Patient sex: F
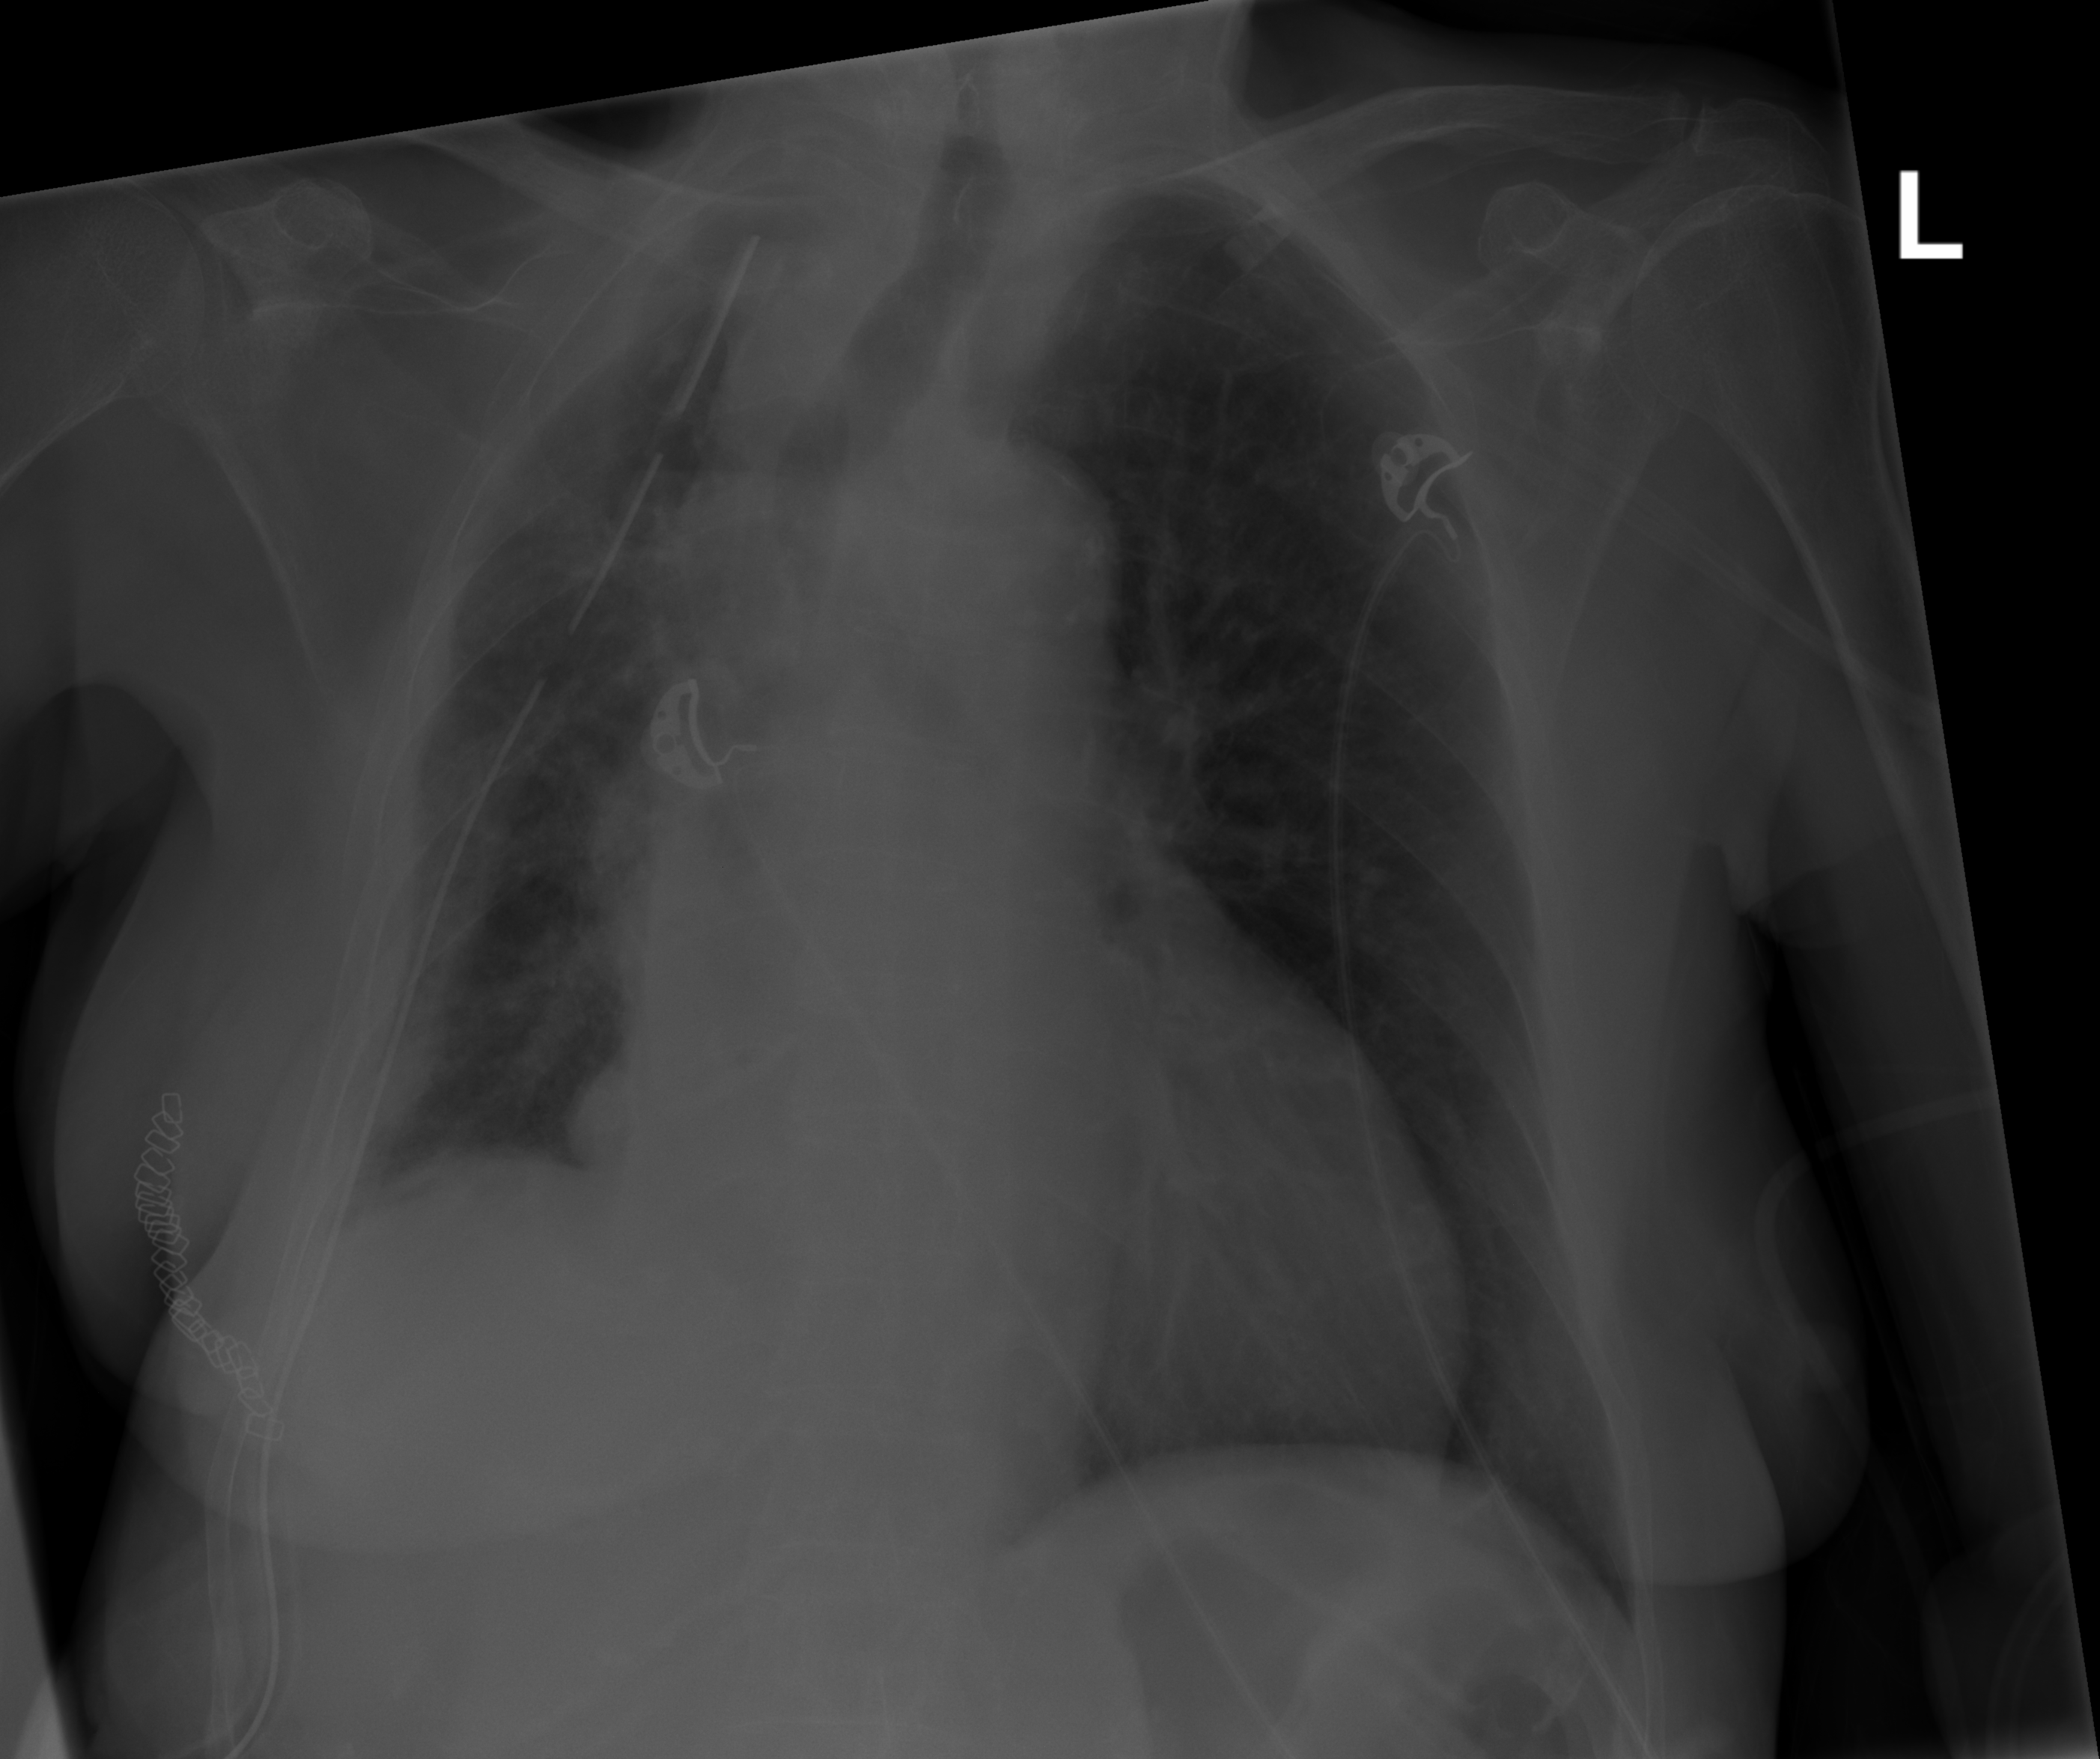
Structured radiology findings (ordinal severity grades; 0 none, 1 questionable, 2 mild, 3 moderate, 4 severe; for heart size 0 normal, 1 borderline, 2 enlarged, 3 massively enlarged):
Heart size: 2
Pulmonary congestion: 0
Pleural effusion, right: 2
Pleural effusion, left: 0
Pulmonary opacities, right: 0
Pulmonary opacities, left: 0
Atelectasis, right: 2
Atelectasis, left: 0